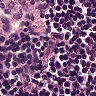
Metastatic tissue present: no